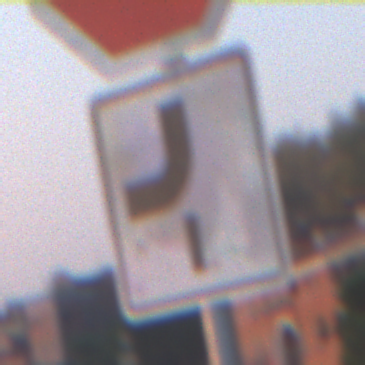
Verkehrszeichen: VerlaufVorfahrtsstrasse7
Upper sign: Stop
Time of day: SunriseSunset
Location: Outdoor (Urban)
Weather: Clear
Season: NotSpecified
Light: Natural